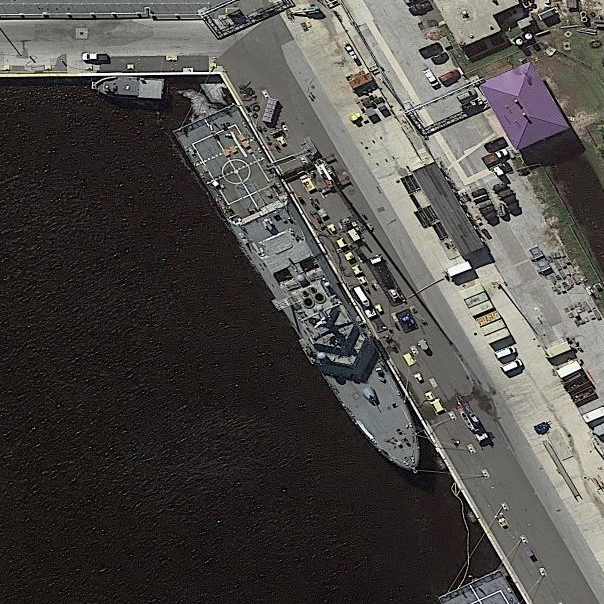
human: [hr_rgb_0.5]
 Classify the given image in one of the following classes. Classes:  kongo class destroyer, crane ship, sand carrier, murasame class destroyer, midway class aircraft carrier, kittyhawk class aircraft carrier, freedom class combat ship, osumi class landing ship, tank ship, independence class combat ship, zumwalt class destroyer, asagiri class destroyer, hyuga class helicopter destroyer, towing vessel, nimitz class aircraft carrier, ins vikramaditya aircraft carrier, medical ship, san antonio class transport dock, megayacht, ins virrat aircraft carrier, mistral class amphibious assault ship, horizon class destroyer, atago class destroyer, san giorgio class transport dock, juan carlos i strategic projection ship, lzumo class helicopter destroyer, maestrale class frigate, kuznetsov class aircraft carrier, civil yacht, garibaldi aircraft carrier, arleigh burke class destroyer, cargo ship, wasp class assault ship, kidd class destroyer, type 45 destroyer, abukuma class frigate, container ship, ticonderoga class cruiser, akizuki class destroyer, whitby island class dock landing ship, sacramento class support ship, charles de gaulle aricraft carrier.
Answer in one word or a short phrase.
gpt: Freedom class combat ship